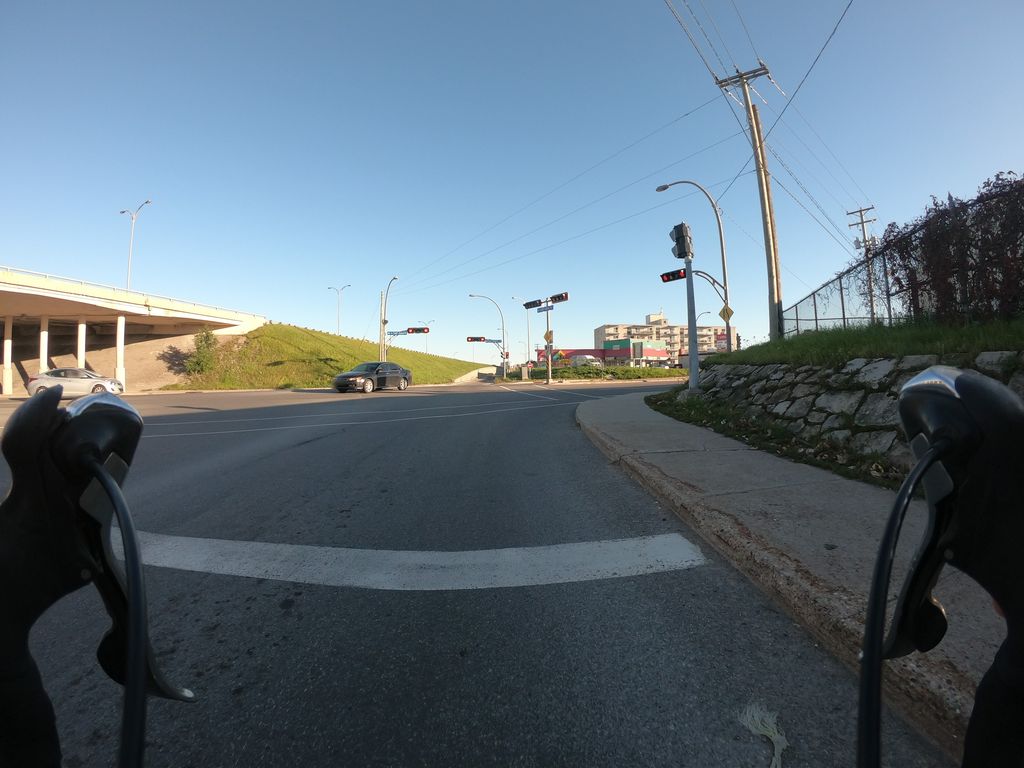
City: ottawa-gatineau